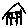
Label: house